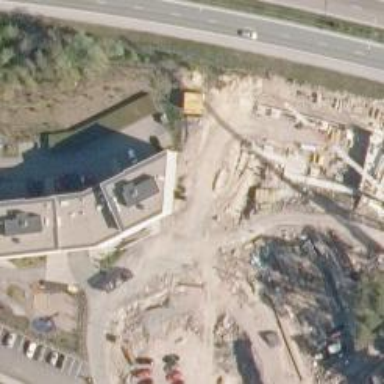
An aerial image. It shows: Driveway tunnel that serves as building passage.